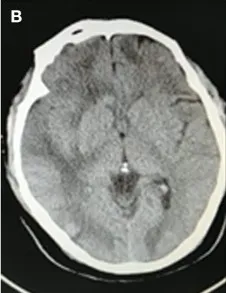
Follow-up CT images of the patient after 1-year albendazole therapy. Brain CT images revealed multiple lesions has slightly shrink and surrounding edema was slightly relieved (A-C).
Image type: radiology (ct)